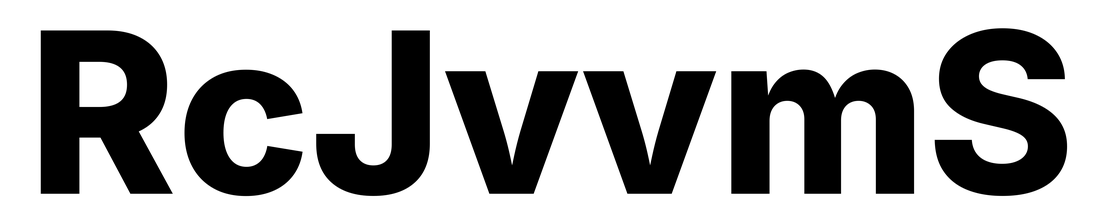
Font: Inter_ExtraBold